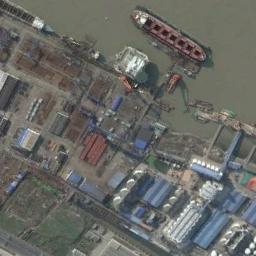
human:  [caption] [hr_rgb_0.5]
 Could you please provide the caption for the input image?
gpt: There are many buildings beside the ship .

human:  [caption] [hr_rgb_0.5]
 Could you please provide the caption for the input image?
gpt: There is a ship in the green water on the shore .

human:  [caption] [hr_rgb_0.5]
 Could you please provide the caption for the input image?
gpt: An orange-red and light-blue bulk carrier docked at the dock, With powdery materials, Storage tanks and warehouses at the dock .

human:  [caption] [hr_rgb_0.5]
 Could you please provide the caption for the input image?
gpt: The orange cargo ship is docked next to a industrial area and the water is yellow .

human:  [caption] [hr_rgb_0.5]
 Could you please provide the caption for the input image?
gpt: The ship is at the harbor with some buildings .